Question: I'd like to use an array (very large) of pointer in a class:
'''
char* myClass::_myArray[<PHONE>]; // 1.2 million elements
'''
If I new it in my constructor:
'''
myClass::myClass()
{
for (int n = 0; n < <PHONE>; n++)
{
_myArray[n] = new char[32];
}
}
'''
then in my destructor, I dispose it:
'''
myClass::~myClass()
{
for (int n = 0; n < <PHONE>; n++)
{
if (NULL != _myArray[n])
{
delete[] _myArray[n]; // exception throws here
_myArray[n] = NULL;
}
}
}
'''
it always throw exception like following picture:

I have no idea why. I am wondering if I would like to pre-allocate a buffer for the class object until it quits, how should I do this? This buffer should work like a global variable, that can be used any time the function/methods within the class is called.
Thanks a lot. Appreciate any opinion and education.
I set the array size 1000 ('char* myClass::_myArray[1000];' ), it works fine. When I set it to 5000, it throws exception like this after the app exit. When it is 1.2 million, the exception throws when app starts.
the 'delete[] _myArray[n]' is where the exception happens, but it happens at random 'n' number.
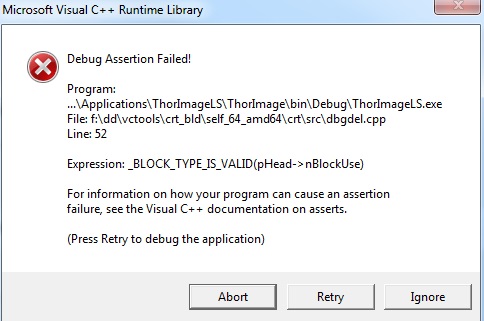
Answer: You're calling 'delete[]' on a single pointer instead of just 'delete':
'''
for (int n = 0; n < <PHONE>; n++)
{
if (NULL != _myArray[n])
{
delete _myArray[n];
_myArray[n] = NULL;
}
}
'''
Alternatively you could just call 'delete[]' on the array itself:
'''
delete[] _myArray;
'''
This should be safe because you are using this in a destructor and _myArray is going out of scope with your object and therefore none of the pointers with now invalid objects are going to be available once this instance of the class goes away. If that is not the
See <URL> for reference